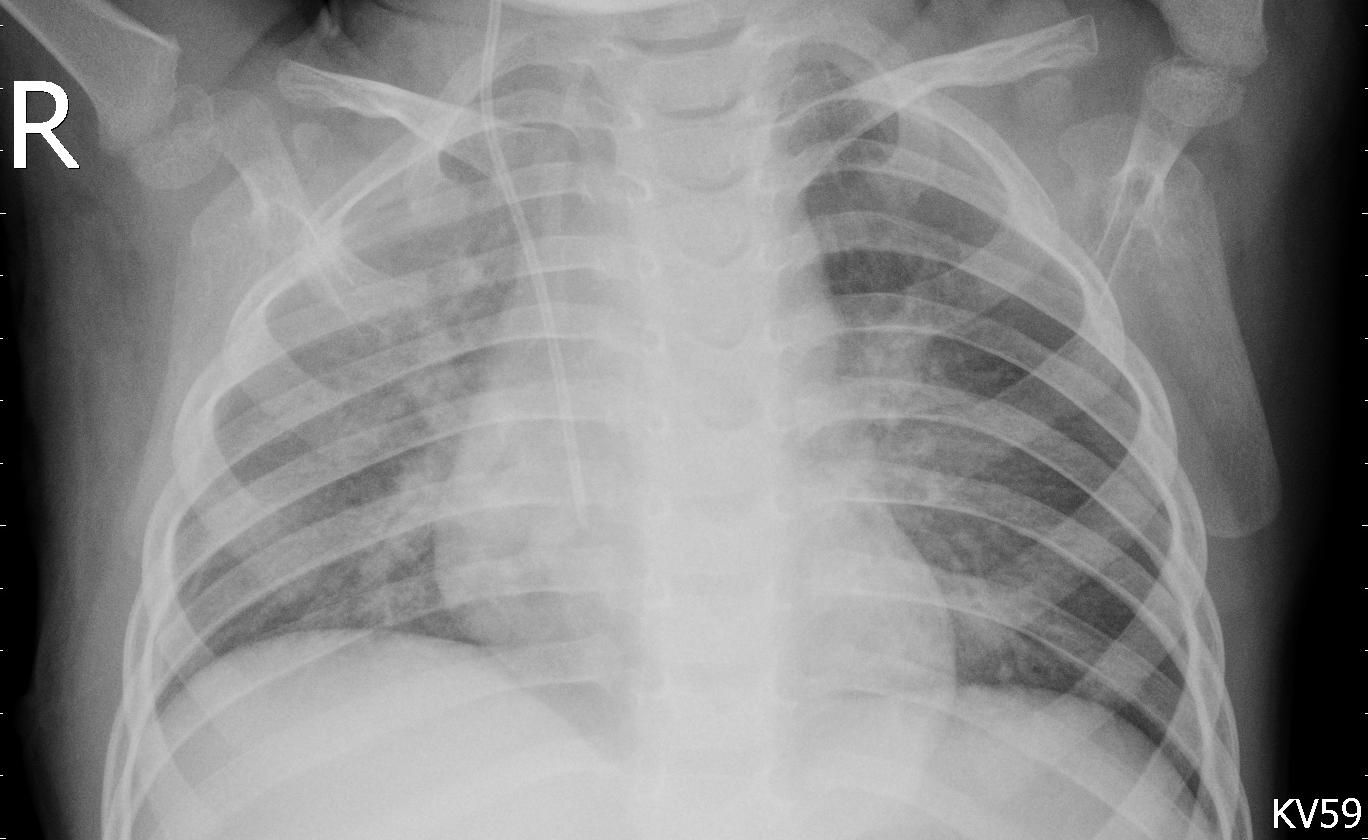
Diagnosis: PNEUMONIA